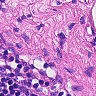
Metastatic tissue present: no